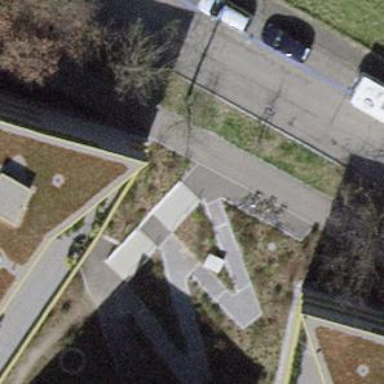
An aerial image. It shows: Set of steps on the road.